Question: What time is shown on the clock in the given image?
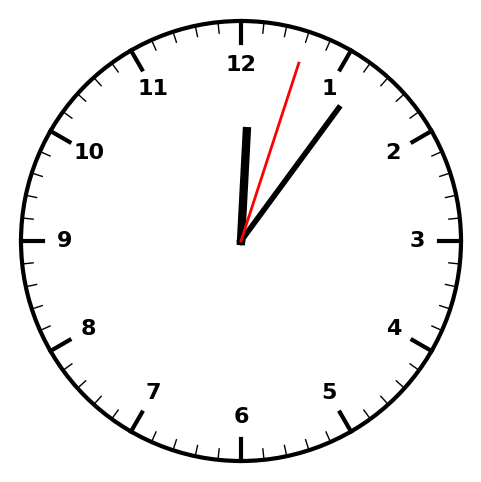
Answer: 12:06:03